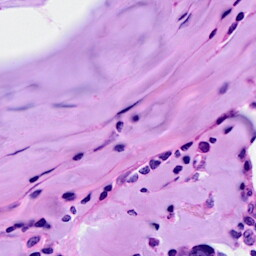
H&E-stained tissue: Breast